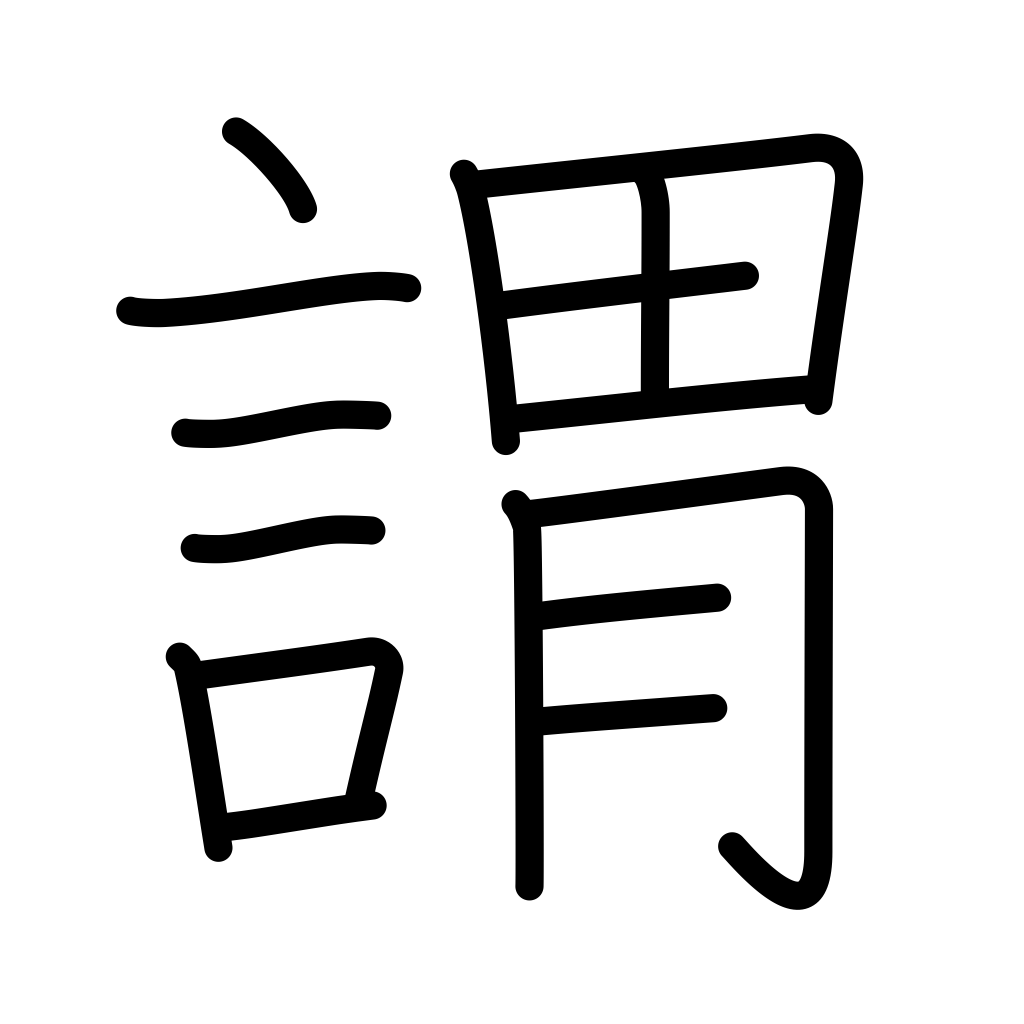
Meaning: reason, origin, history, oral tradition